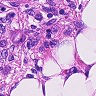
Metastatic tissue present: yes